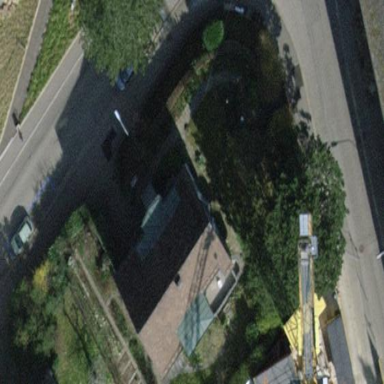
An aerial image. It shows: Building with tile roof.